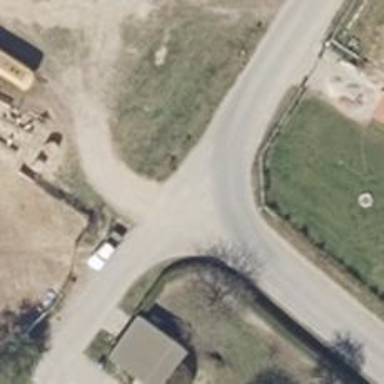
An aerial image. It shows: Asphalt road in residential area.